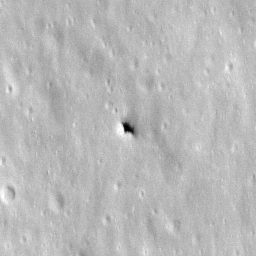
Pit: Stevinus 6
Host crater: Stevinus
Host type: impact_melt
Lunar coordinates: latitude -32.383, longitude 54.658